Question: I want to place 2 fixed Sidebars and a middle Content div so when i scroll the Content is scrolling.
I could work with overflow scroll but then i have the scrollbar in the middle div which is a bit ugly.
For a better understanding here a Concept:

So i already tried a bit but cant figured out a good stable solve.
Thanks for every help.
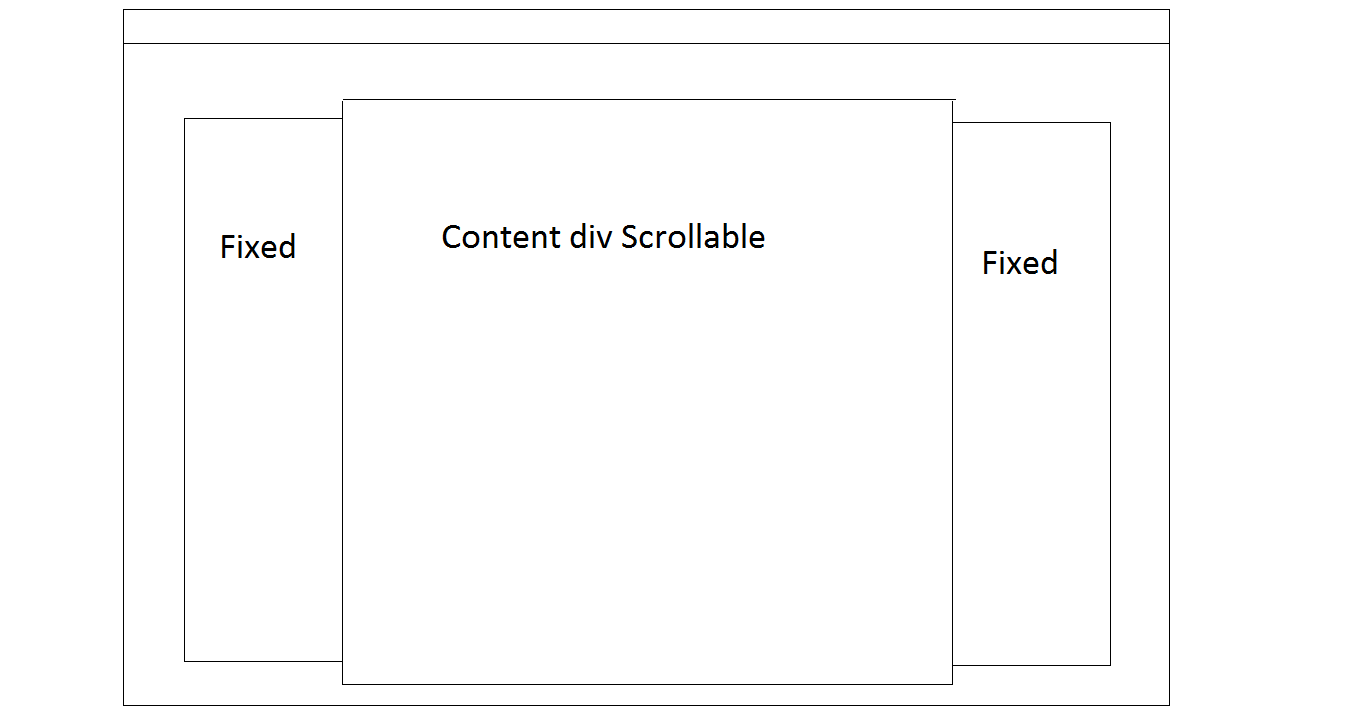
Answer: Based on what I understood, you are looking for something like this <URL>
So the two sidebars are fixed:
'''
.leftside {
position: fixed;
left: 10%;
top: 150px;
height: 300px;
width: 10%;
background: #ccc;
}
.rightside {
position: fixed;
right: 10%;
top: 150px;
height: 300px;
width: 10%;
background: #ccc;
}
'''
For the scrollable one:
'''
.scrollable {
position: relative;
top: 10px;
height: 1000px;
width: 60%;
margin: 0 auto;
background: green;
}
'''
If you want the middle div to be fixed but the content inside of it move around, then you just need to add this to '.scrollable':
'''
overflow: scroll;
'''
And you need to add this piece of jquery code as well to change the height of divs according to window resize:
'''
$(document).ready(function() {
$(".leftside, .rightside").height($(window).height()-100);
$(".scrollable").height($(window).height()-40);
$(window).resize(function() {
$(".leftside, .rightside").height($(window).height()-100);
$(".scrollable").height($(window).height()-40);
});
});
'''